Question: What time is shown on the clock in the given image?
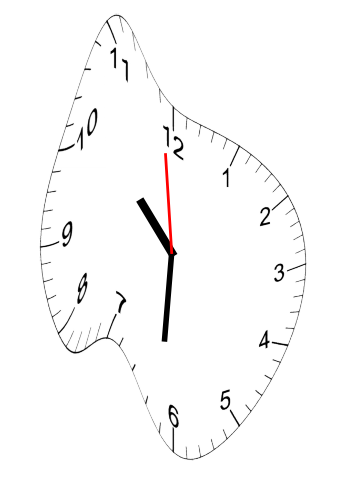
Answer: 10:30:59